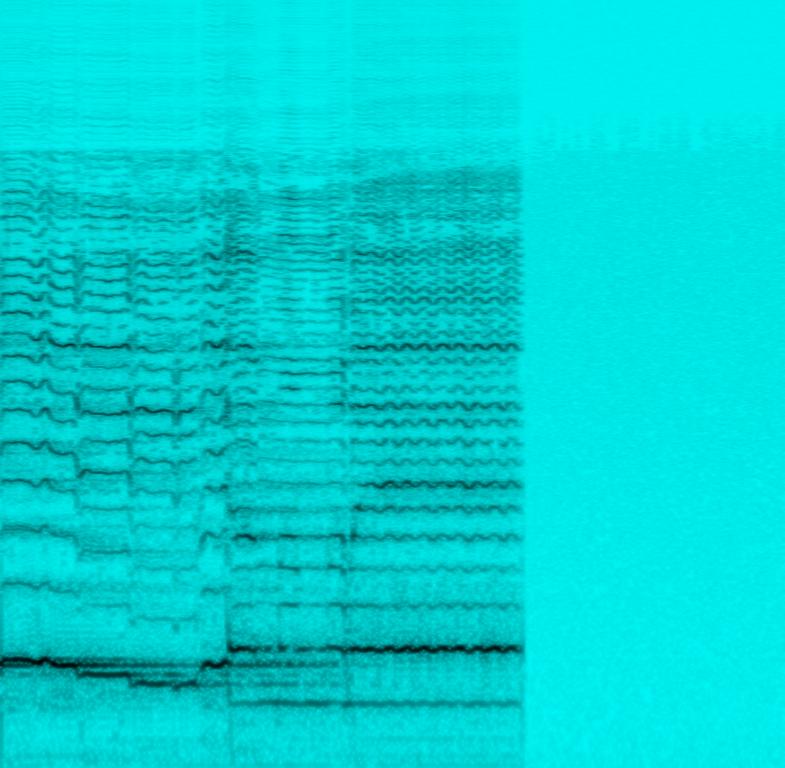
A male vocalist sings this animated melody. The tempo is medium with loud vocals, incoherent lyrics and synthesised choral harmony followed by white noise.